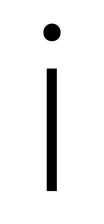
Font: Poppins-ExtraLight